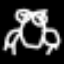
Label: frog